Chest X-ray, AP view. Patient: 52 years old, sex M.
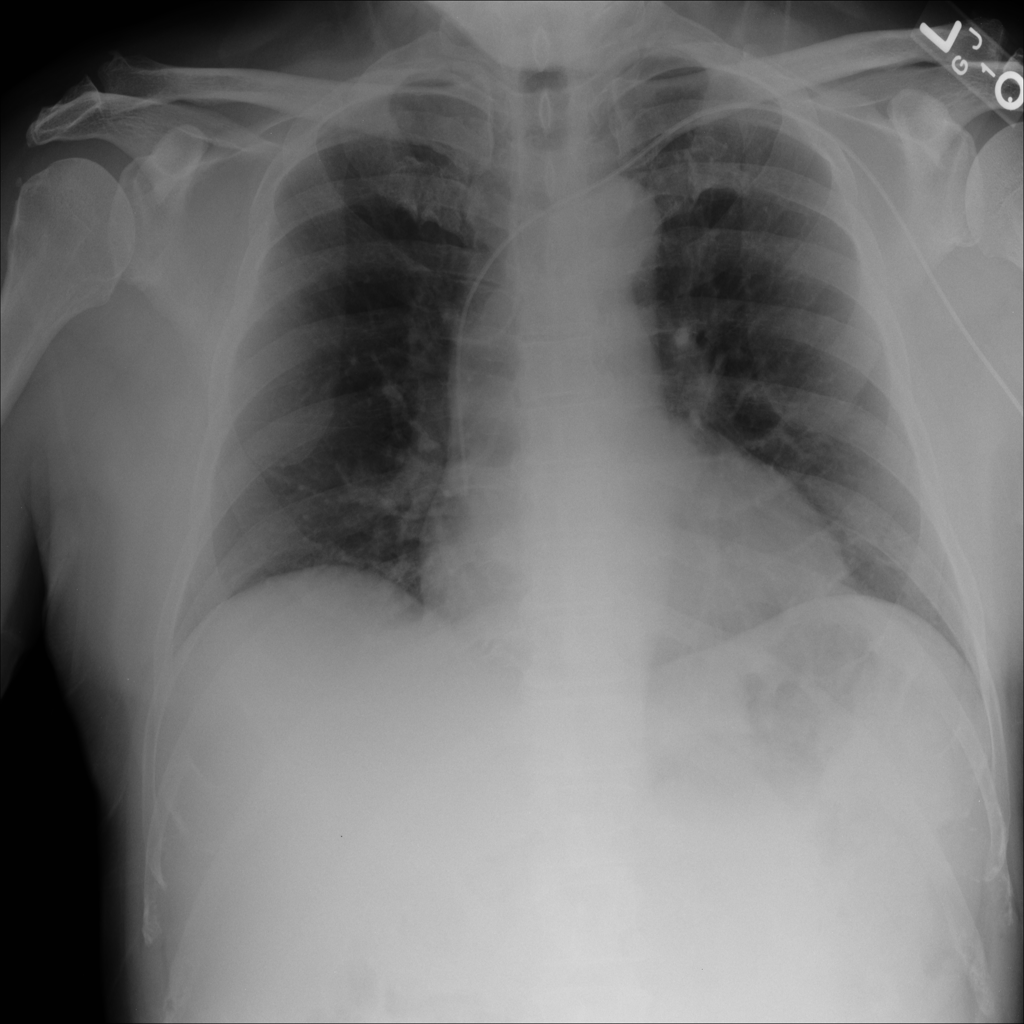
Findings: No Finding